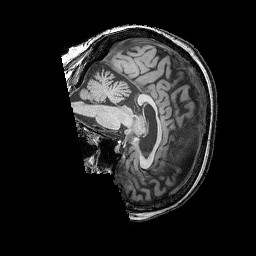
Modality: T1w
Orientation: sagittal
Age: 69
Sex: female
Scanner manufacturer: siemens
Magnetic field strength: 3 T
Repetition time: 2.25 s
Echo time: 0.00411 s